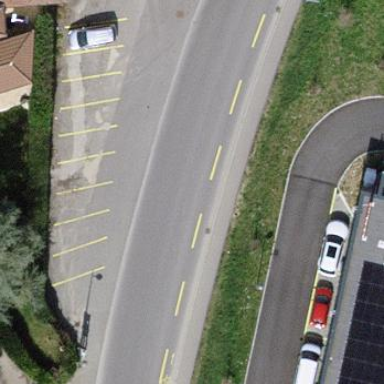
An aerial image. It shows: Parking area.